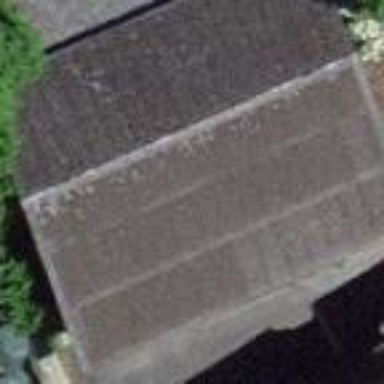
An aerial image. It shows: Barn.